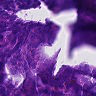
Metastatic tissue present: no